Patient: sex M, age 78
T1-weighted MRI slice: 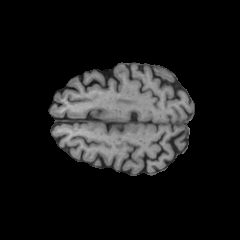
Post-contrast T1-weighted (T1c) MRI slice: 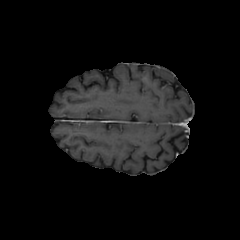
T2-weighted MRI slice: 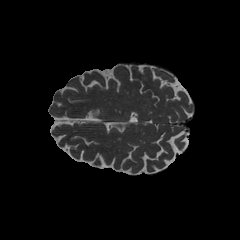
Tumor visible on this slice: yes
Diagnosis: Glioblastoma, IDH-wildtype
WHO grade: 4